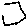
Label: hexagon